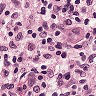
Metastatic tissue present: no